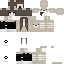
A female human skin with medium skin, wearing brown long hair dressed in a blue hoodie and black pants, featuring a closed mouth.